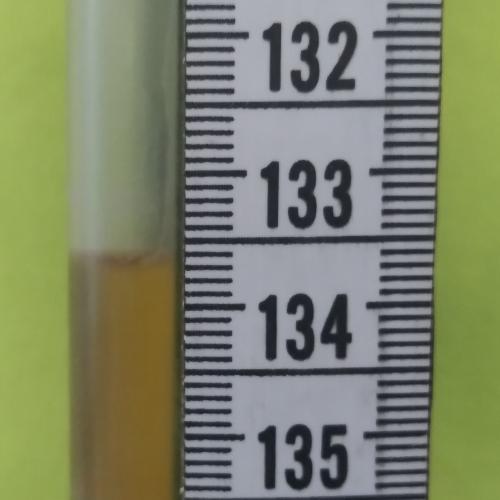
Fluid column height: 133.6 cm